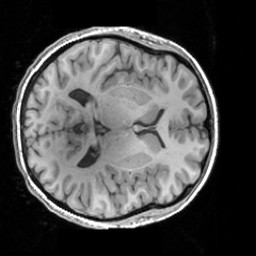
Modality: T1w
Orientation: axial
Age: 31
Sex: female
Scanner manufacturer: siemens
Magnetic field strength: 3 T
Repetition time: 1.63 s
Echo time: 0.00311 s